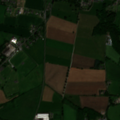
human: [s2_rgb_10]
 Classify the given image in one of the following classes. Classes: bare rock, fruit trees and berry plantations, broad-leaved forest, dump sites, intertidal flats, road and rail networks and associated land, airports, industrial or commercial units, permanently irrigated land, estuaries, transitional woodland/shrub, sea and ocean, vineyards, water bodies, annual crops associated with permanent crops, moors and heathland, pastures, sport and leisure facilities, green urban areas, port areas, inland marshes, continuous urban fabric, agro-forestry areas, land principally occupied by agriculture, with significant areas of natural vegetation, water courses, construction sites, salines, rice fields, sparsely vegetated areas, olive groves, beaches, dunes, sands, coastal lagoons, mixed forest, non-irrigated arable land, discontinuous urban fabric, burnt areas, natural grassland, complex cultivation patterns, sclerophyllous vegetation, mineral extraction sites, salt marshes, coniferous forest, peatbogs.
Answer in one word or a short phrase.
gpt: discontinuous urban fabric, non-irrigated arable land, pastures